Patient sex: F
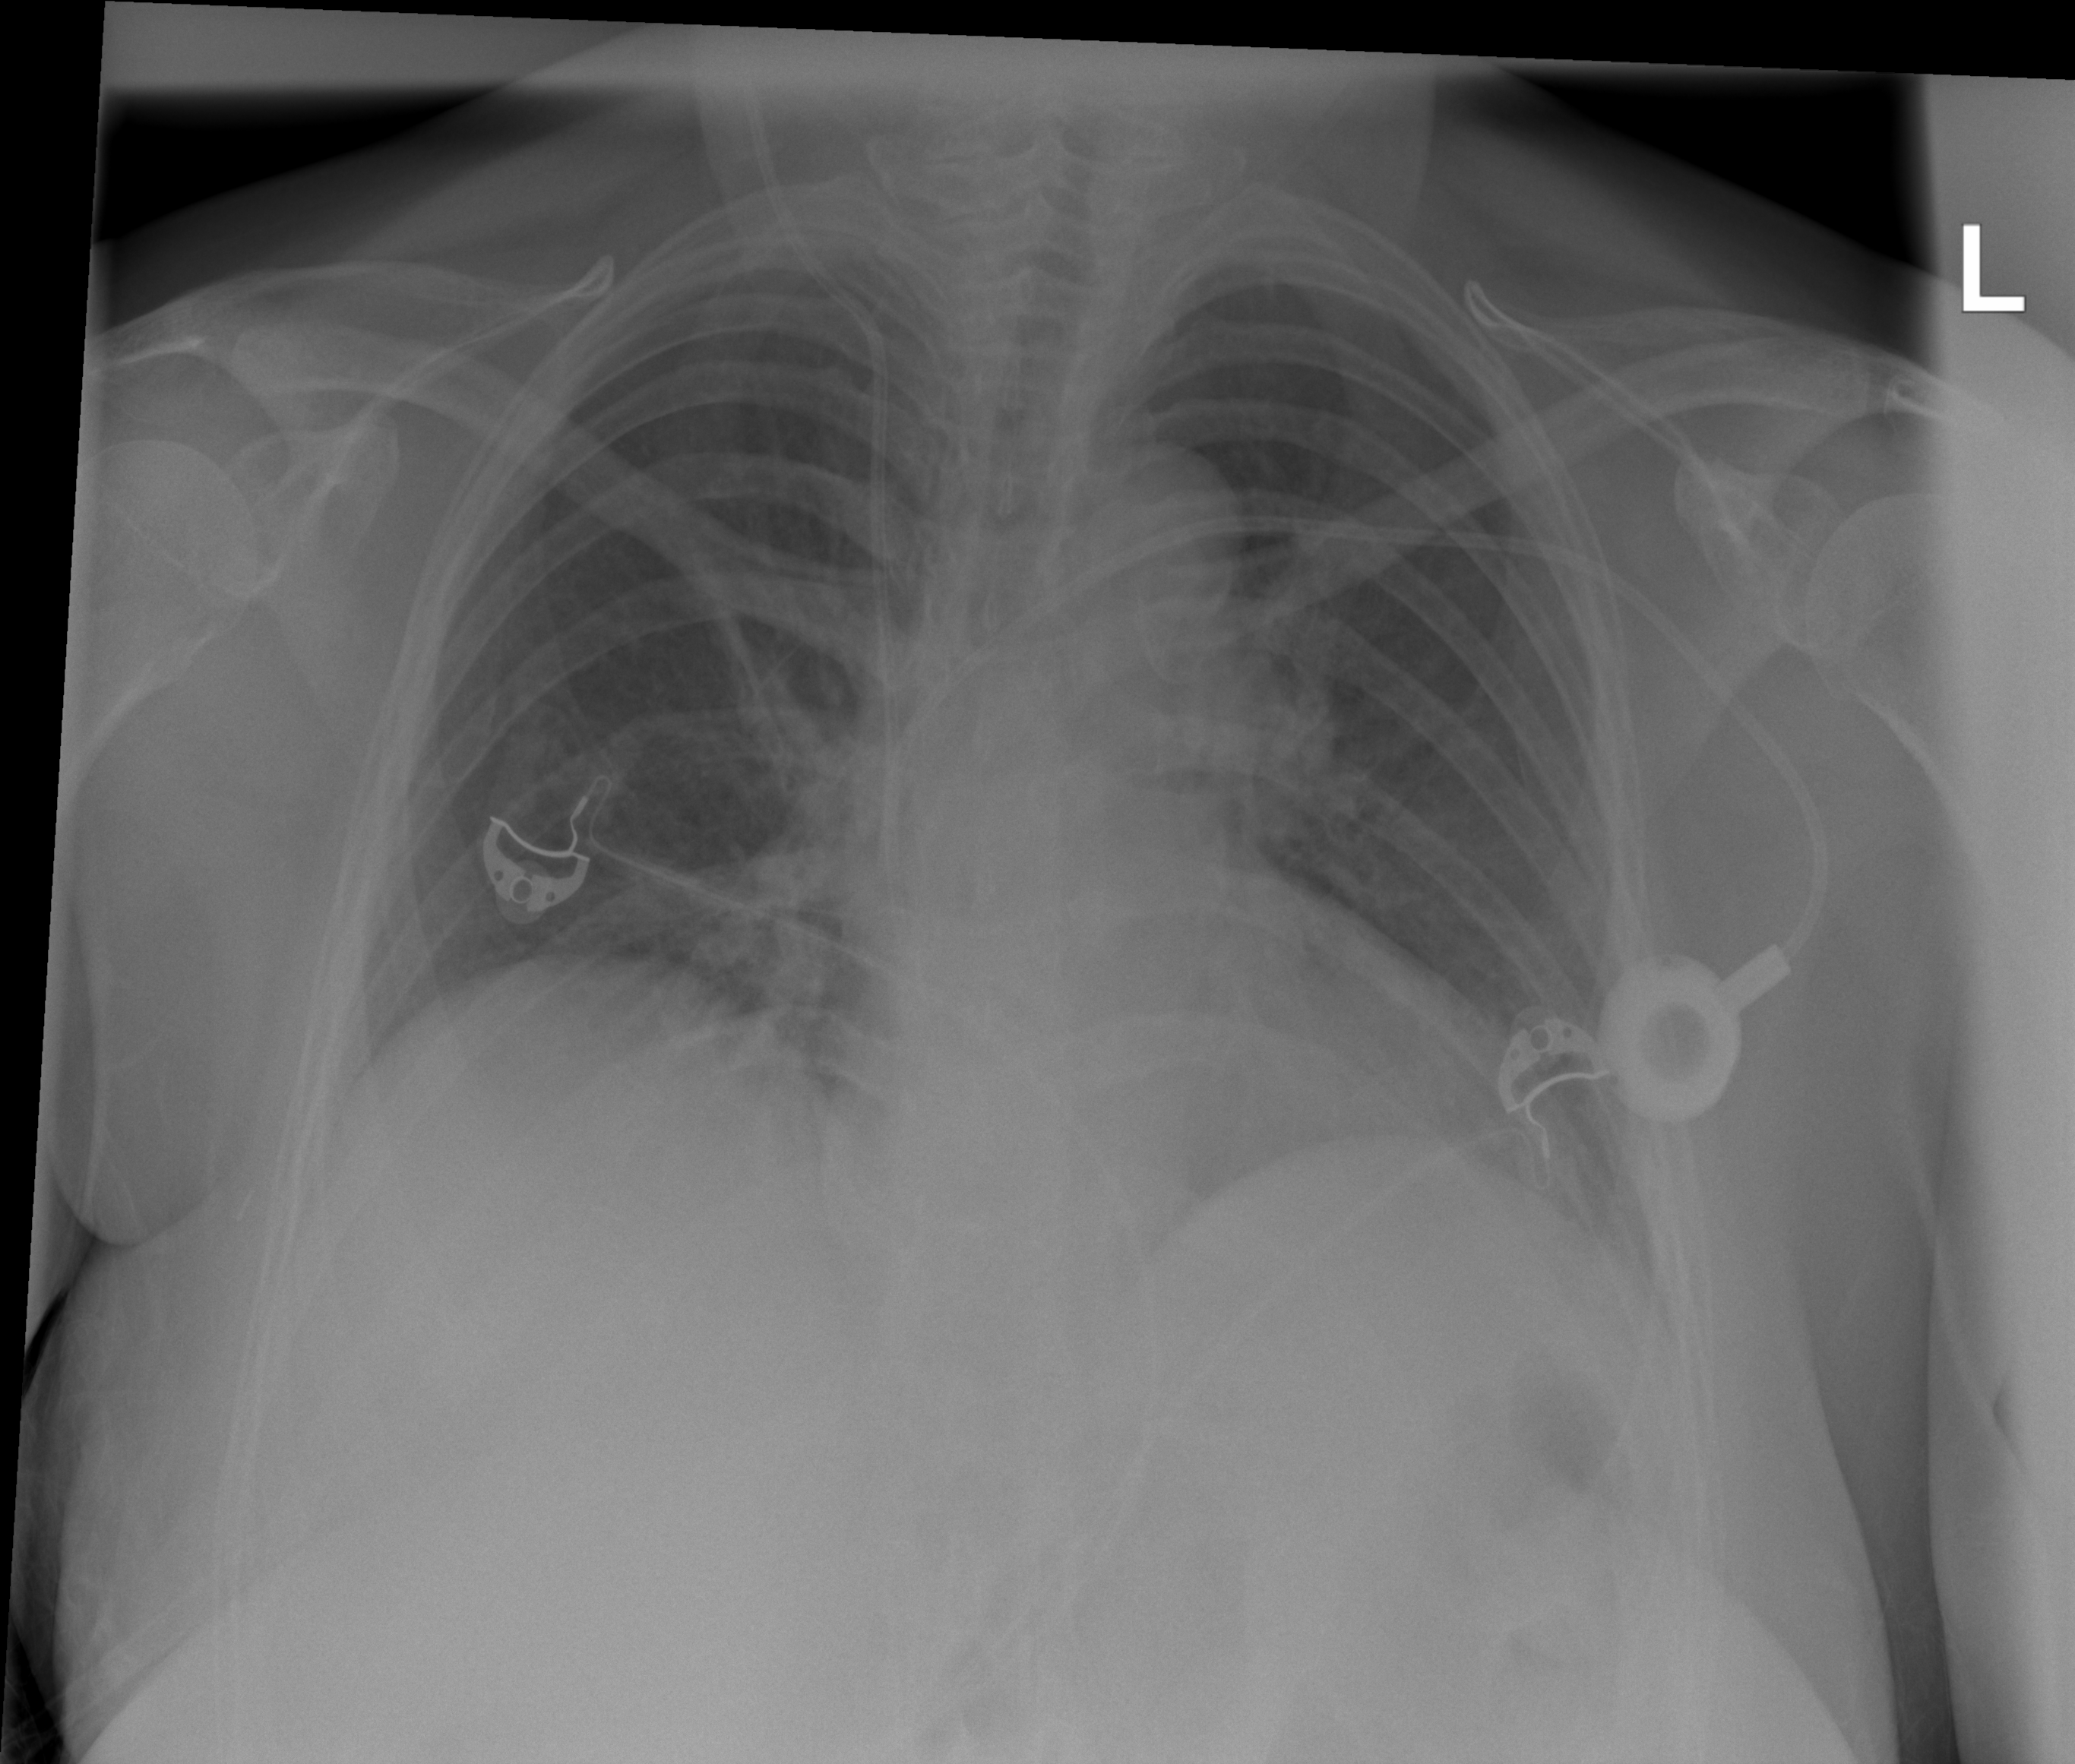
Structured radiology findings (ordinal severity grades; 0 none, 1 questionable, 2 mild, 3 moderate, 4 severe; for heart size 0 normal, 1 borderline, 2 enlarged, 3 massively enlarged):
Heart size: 0
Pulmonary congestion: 0
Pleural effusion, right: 0
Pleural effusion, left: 0
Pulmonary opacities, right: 0
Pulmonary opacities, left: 0
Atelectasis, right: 2
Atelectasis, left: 0